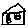
Label: house